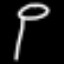
Label: hourglass